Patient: sex F, age 47
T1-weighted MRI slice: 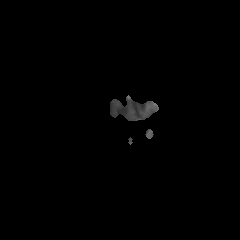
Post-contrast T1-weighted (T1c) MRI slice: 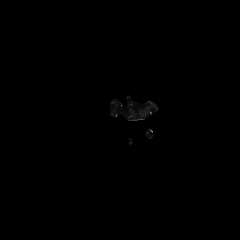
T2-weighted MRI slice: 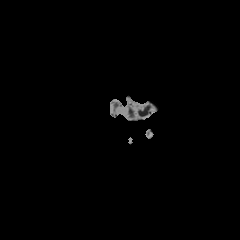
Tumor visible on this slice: no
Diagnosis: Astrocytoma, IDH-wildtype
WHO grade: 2